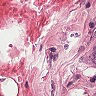
Metastatic tissue present: no